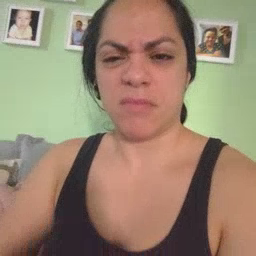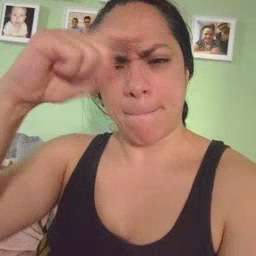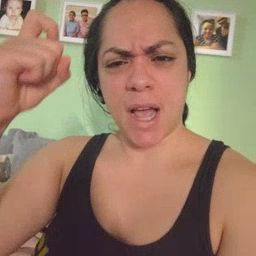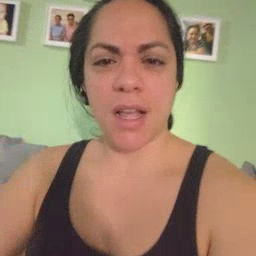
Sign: because